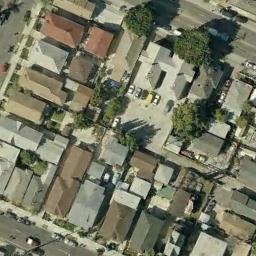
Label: dense_residential